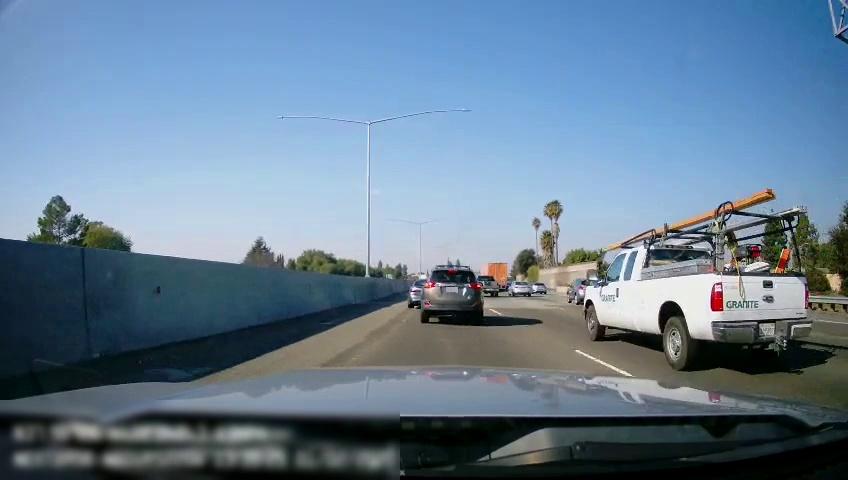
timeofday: Day
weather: Sunny
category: Drivable Space
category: Vehicles | Truck
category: Vehicles | Car
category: Vehicles | Car
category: Vehicles | SUV
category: Vehicles | Truck
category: Vehicles | Truck
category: Vehicles | Car
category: Vehicles | SUV
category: Lanes | Alternate Lane
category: Lanes | Current Lane